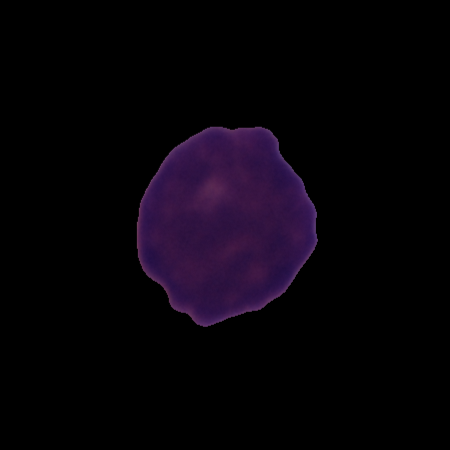
Label: cancer